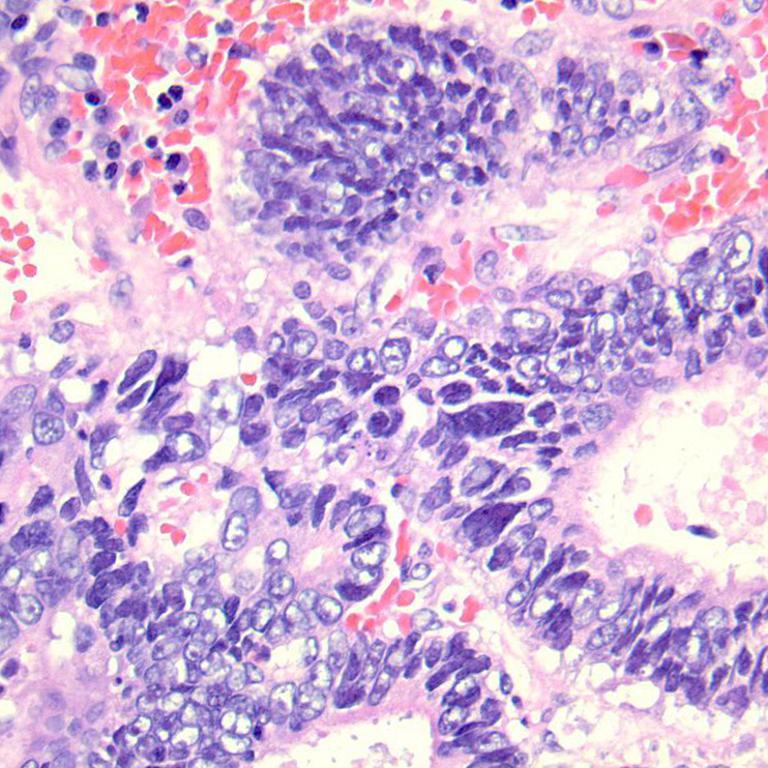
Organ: colon
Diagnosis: adenocarcinomas